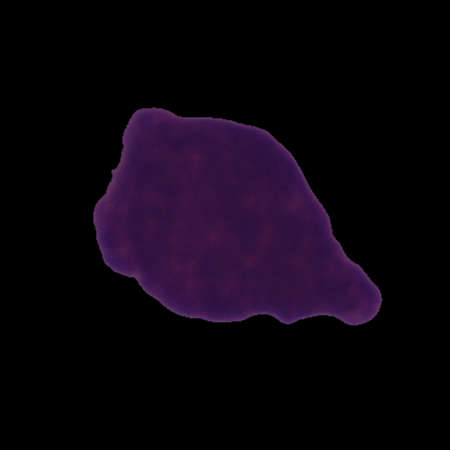
Label: cancer